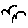
Label: bird